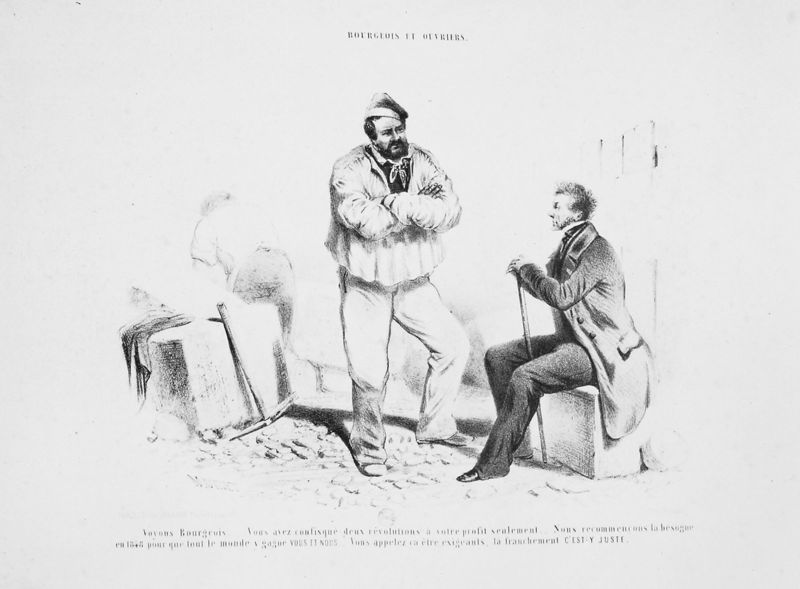
Titel: Das Heer der Reaktion
Künstler: Theodor Hosemann
Schlagwörter: sitzen, männer, zeichnung, tuch, anzug, bart, mütze, bluse, kragen, herr, stock, gehstock, arbeiter, inschrift, halstuch, gehrock, titel, pflastersteine, überschrift, kiste, tracht, hacke, steinblock, spitzhacke, rockschöße